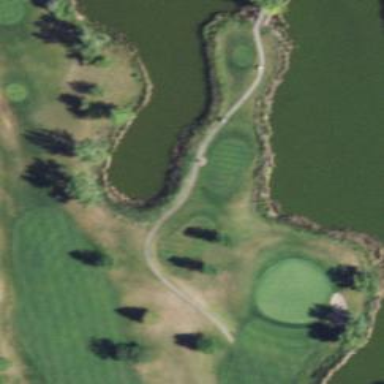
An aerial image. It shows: Golf tee.